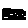
Label: cloud